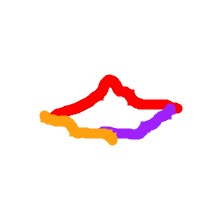
Shape: rhombus